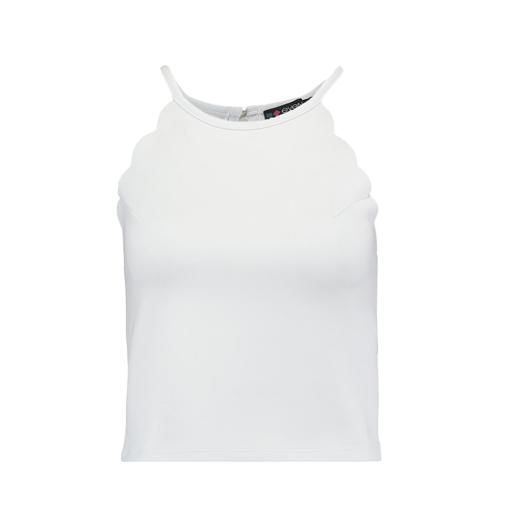
white high-neck top, white track crop tank top, white halter top, white background